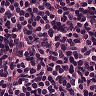
Metastatic tissue present: no